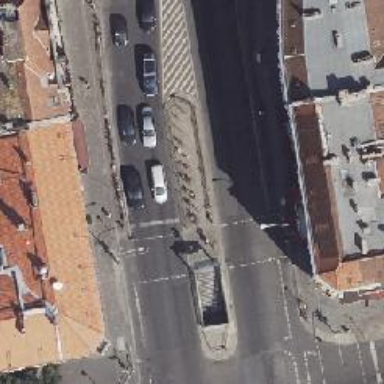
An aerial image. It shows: Road with traffic signals.